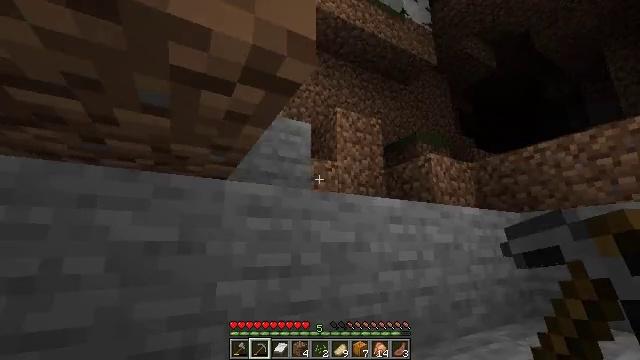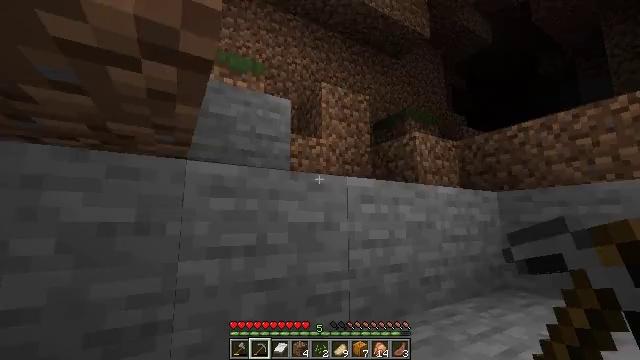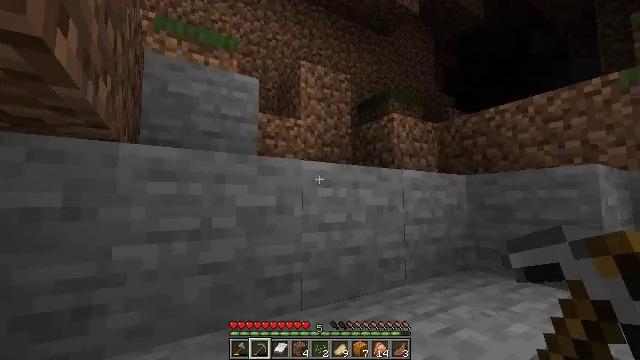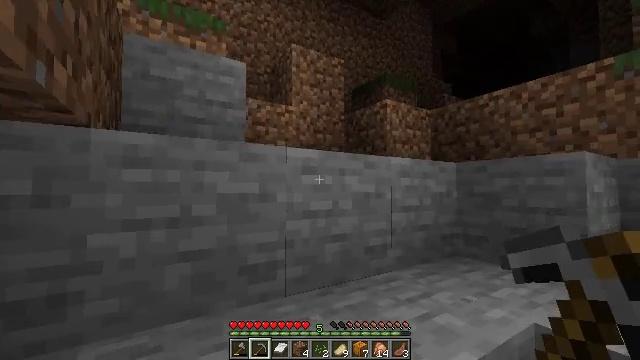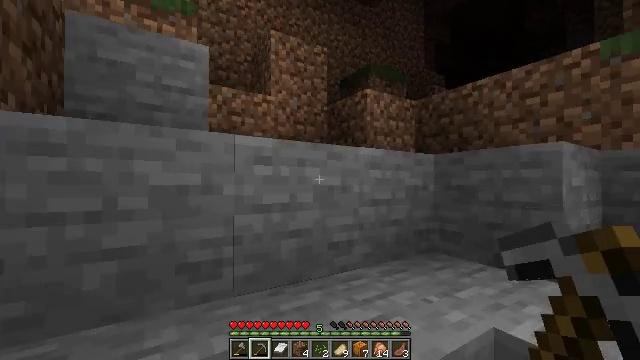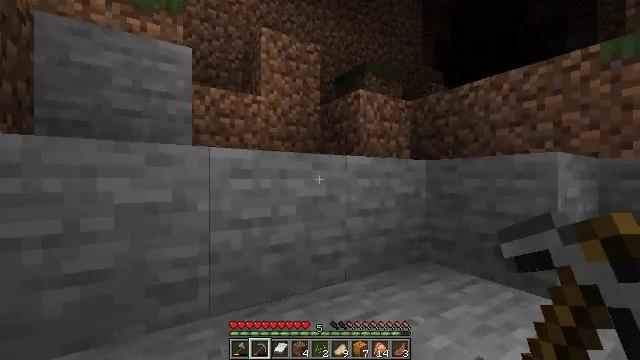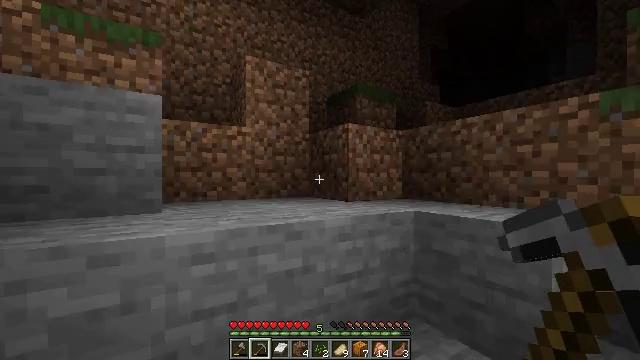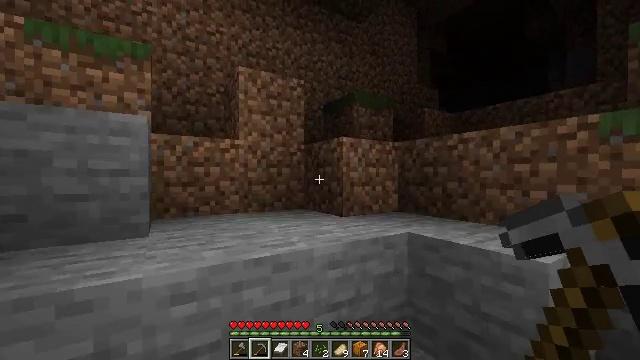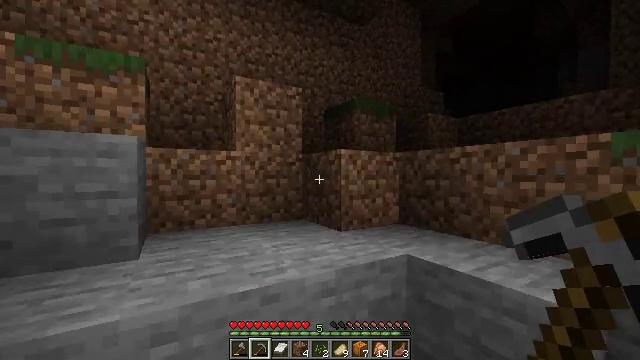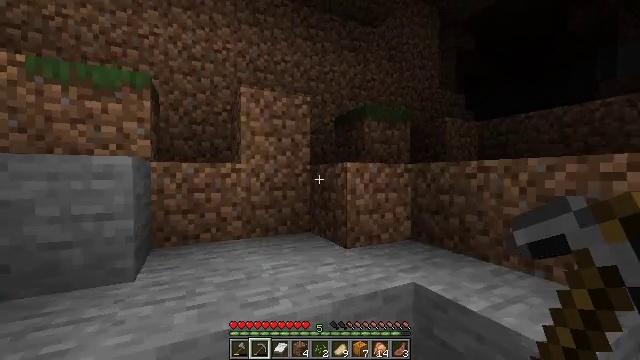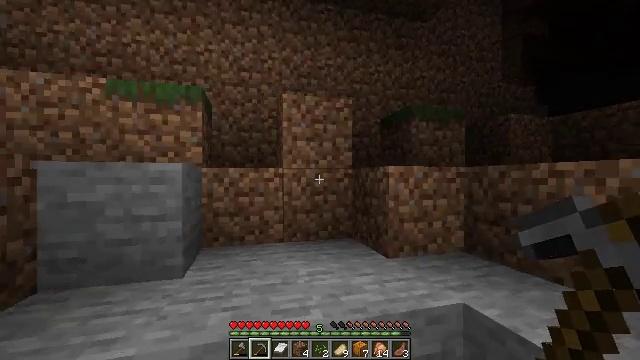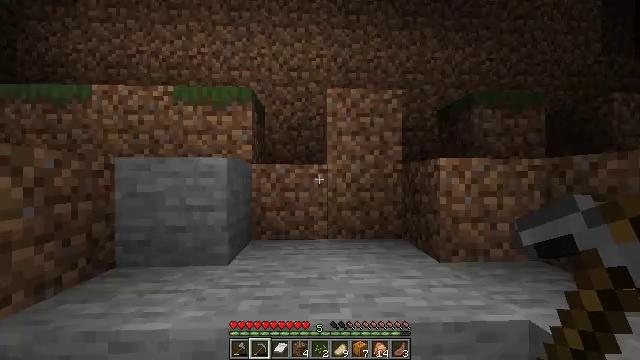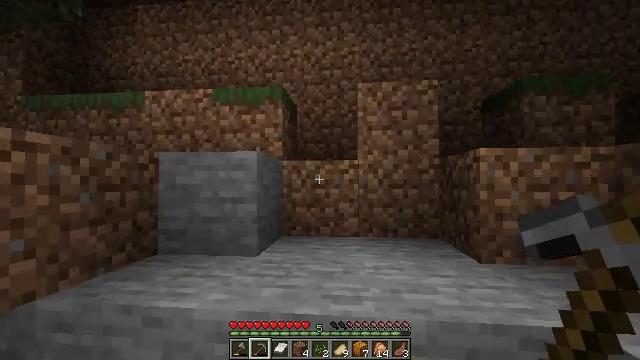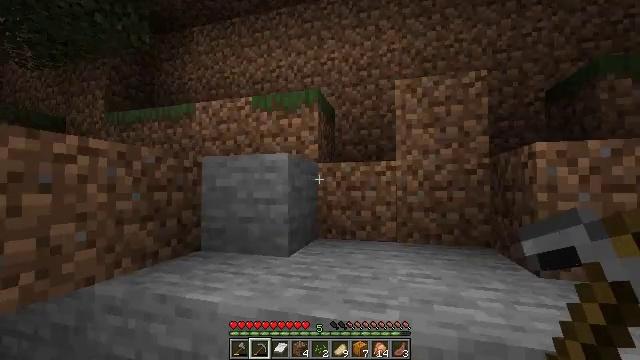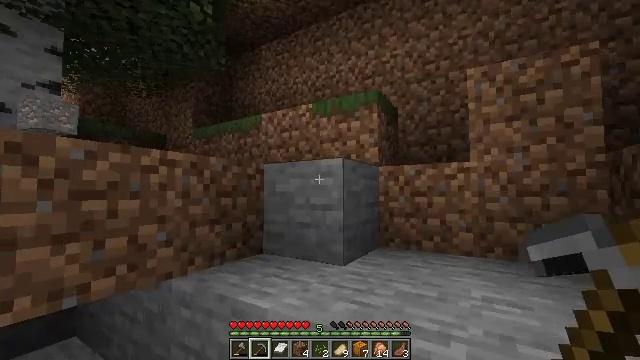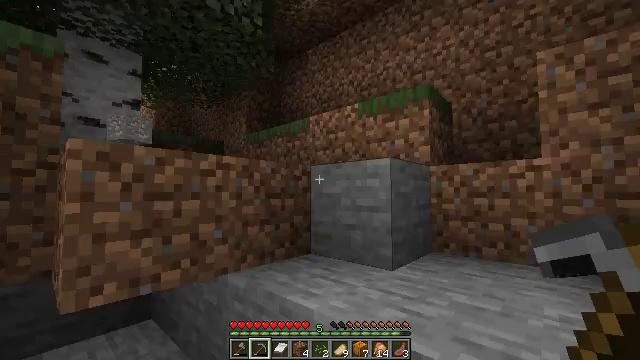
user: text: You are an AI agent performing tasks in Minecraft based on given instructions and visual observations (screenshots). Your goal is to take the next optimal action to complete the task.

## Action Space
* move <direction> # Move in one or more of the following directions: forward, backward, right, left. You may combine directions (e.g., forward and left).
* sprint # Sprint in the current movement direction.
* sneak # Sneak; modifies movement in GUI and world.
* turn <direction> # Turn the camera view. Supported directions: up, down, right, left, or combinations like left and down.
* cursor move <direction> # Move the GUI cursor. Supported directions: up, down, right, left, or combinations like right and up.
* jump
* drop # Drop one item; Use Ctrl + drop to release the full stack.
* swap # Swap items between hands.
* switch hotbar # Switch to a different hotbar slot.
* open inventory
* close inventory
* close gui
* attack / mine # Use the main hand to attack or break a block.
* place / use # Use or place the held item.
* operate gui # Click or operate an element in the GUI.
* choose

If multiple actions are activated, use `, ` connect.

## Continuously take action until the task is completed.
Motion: motion action
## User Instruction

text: Gather birch leaves using hands or shears.
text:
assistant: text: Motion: move right, turn right and down
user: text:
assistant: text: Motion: move right, turn right and down
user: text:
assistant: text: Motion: move forward and move right, turn down
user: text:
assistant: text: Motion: move forward and move right, turn down
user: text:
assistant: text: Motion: move forward and move right, turn down, jump
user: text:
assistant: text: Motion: move forward and move right, jump
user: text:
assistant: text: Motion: move forward and move right, jump
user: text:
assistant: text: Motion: move forward and move right, turn left, jump
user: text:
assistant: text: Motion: move forward and move right, turn left
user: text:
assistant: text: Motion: move forward and move right, turn left
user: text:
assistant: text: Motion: move forward and move right, turn left
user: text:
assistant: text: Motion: move forward, turn left
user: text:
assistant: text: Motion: move forward, turn left and up
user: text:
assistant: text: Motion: move forward, turn left and up
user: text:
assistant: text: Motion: move forward, turn left
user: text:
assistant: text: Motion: move forward, turn left and down
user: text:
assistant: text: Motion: move forward, turn left and down, jump
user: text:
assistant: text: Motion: move forward, turn left, jump
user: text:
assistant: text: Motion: move forward, turn left, jump
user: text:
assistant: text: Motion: move forward and move right, turn left and down, jump
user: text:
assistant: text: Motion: move forward and move right, turn left and down, jump
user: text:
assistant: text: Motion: move forward and move right, turn left and down
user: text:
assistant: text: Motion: move forward and move right, turn left and down
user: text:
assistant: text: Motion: move forward and move right, turn left and down
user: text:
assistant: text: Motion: move forward and move right, turn left and down
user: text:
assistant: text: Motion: move forward and move right, turn left and down
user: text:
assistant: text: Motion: move forward, turn left and down
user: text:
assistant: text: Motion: move forward, jump
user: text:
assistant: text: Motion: move forward, turn down, jump
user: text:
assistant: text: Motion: move forward, turn down, jump